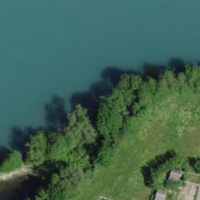
EUNIS habitat code: 25
Species observed at this site:
Oedipoda caerulescens
Apatura ilia